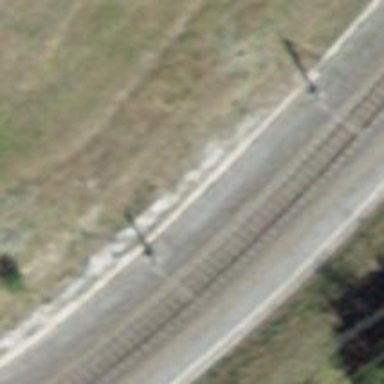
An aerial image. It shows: Catenary mast for power lines.